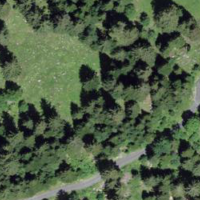
EUNIS habitat code: 45
Species observed at this site:
Gentiana verna
Tussilago farfara